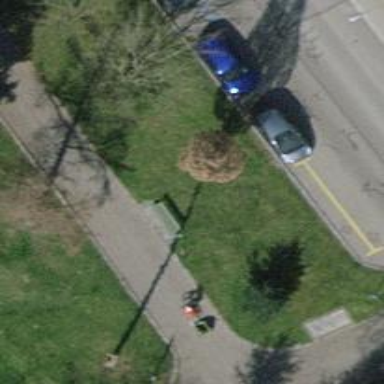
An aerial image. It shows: Bench for seating.